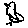
Label: bird